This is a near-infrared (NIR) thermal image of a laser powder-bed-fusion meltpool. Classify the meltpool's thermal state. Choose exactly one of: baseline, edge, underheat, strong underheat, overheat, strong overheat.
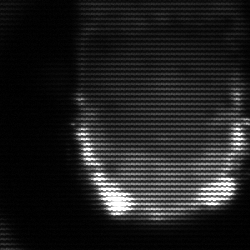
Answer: baseline